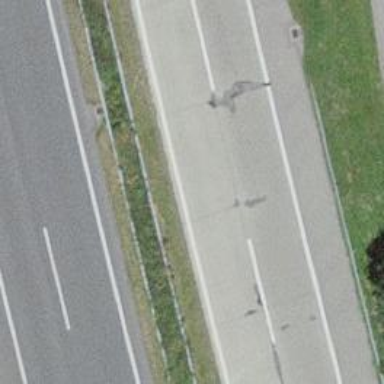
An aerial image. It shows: Asphalt motorway.